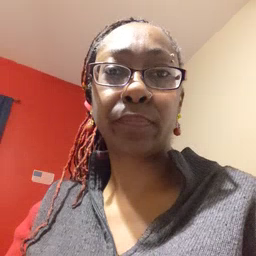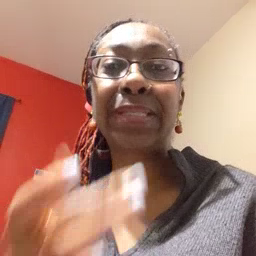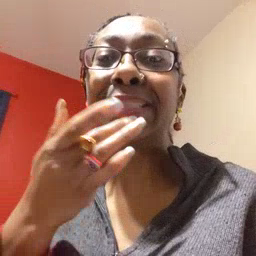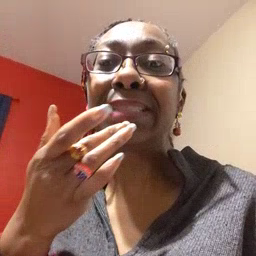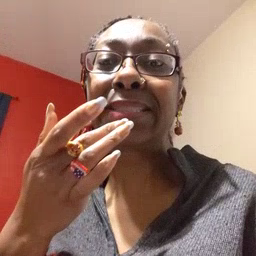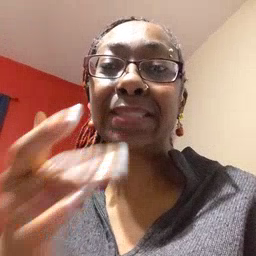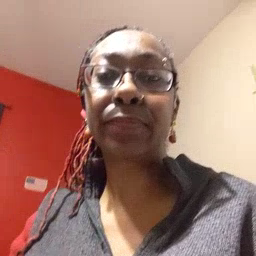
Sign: taste